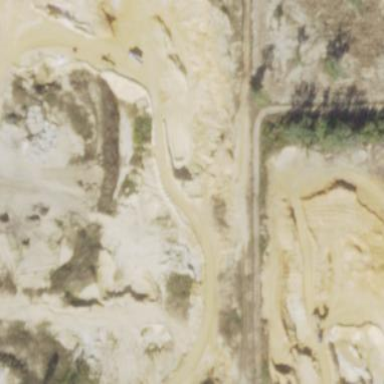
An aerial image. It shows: Quarry for sand extraction.